Interaction volume radius: 5 \u00c5
Interaction volume height: 25 \u00c5
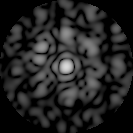
Disorder parameter: 0.6859